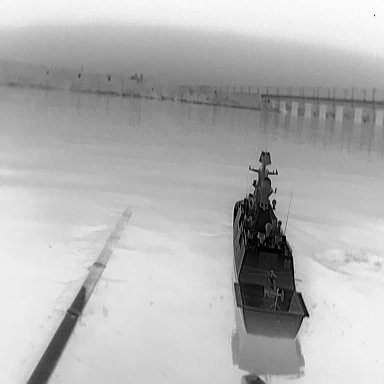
There is a warship in the infrared image.